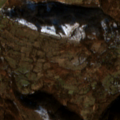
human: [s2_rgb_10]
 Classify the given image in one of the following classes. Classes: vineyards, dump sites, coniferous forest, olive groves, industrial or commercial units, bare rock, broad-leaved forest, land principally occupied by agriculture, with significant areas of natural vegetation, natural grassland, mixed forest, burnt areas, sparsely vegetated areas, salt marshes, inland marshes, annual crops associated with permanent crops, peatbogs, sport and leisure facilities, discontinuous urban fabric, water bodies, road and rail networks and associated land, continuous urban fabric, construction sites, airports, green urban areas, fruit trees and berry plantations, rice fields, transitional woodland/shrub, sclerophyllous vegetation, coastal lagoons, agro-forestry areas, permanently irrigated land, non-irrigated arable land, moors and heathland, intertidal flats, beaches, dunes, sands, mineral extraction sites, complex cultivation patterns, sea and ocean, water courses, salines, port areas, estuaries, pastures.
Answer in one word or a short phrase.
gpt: complex cultivation patterns, broad-leaved forest, natural grassland, transitional woodland/shrub